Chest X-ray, AP view. Patient: 61 years old, sex M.
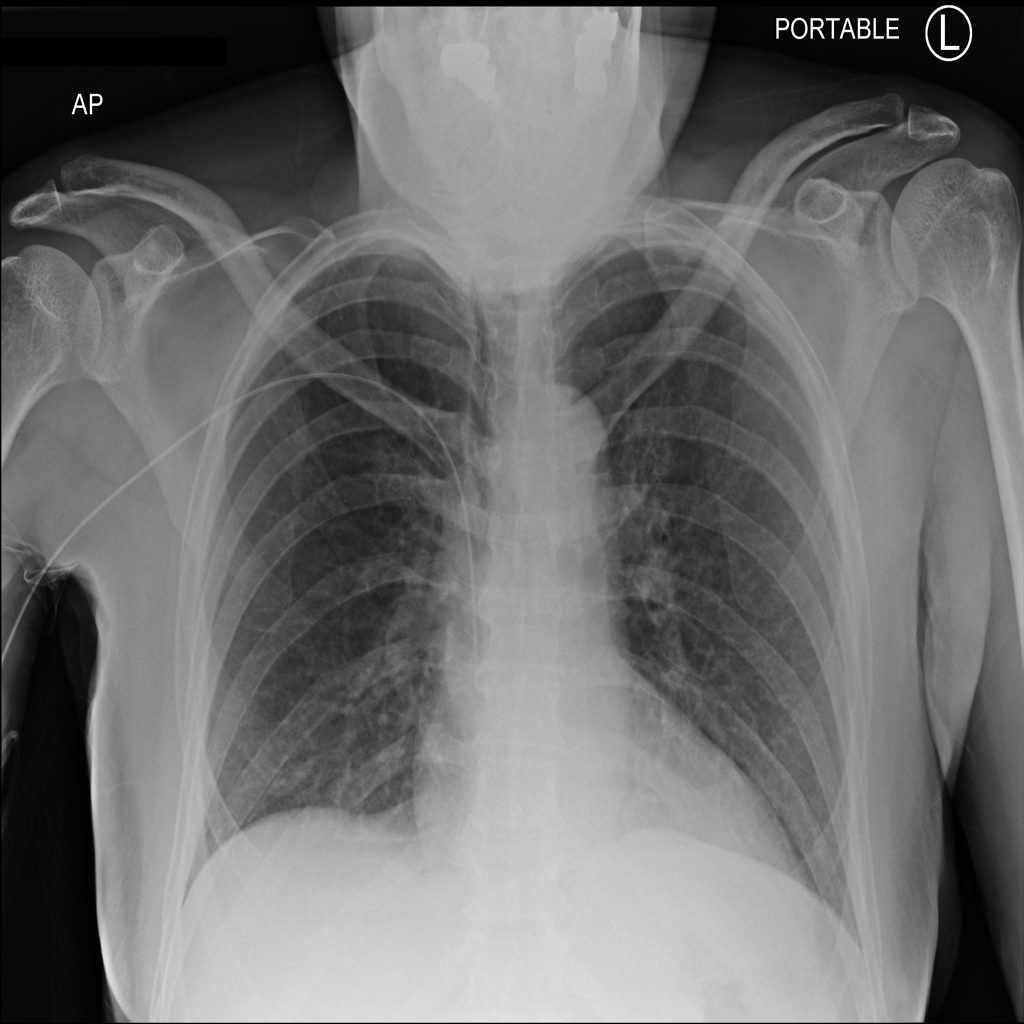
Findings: No Finding